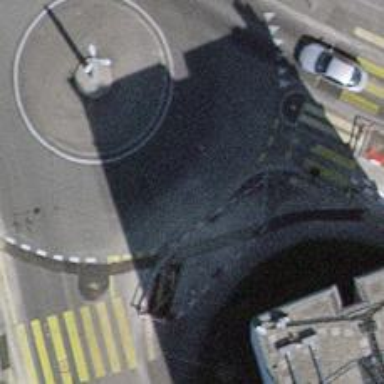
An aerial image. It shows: Residential road with asphalt surface leading up to roundabout.